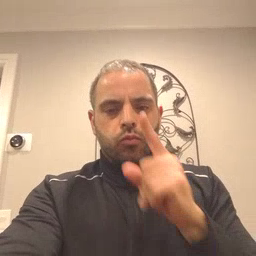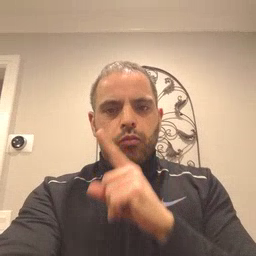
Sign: mouse